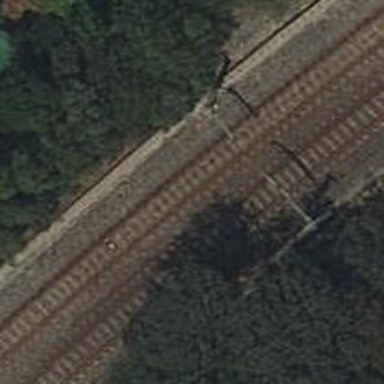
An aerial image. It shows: Electrified contact line.